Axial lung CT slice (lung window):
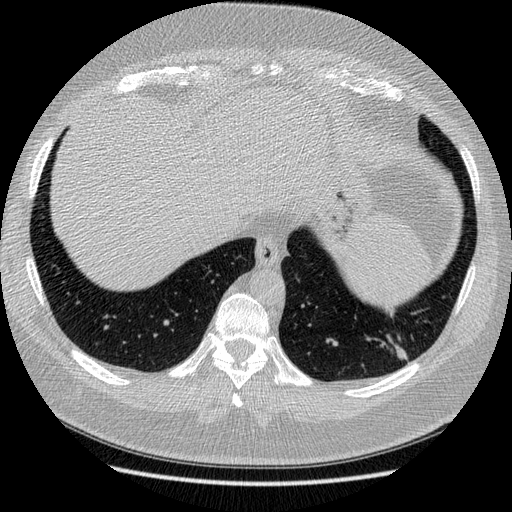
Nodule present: yes
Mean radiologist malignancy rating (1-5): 3.25